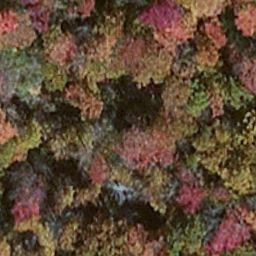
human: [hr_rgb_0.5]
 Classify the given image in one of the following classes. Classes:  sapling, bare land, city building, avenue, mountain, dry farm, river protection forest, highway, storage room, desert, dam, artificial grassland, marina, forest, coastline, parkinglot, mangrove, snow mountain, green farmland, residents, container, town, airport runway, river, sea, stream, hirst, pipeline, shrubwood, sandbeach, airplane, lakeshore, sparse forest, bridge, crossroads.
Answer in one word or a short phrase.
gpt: mangrove